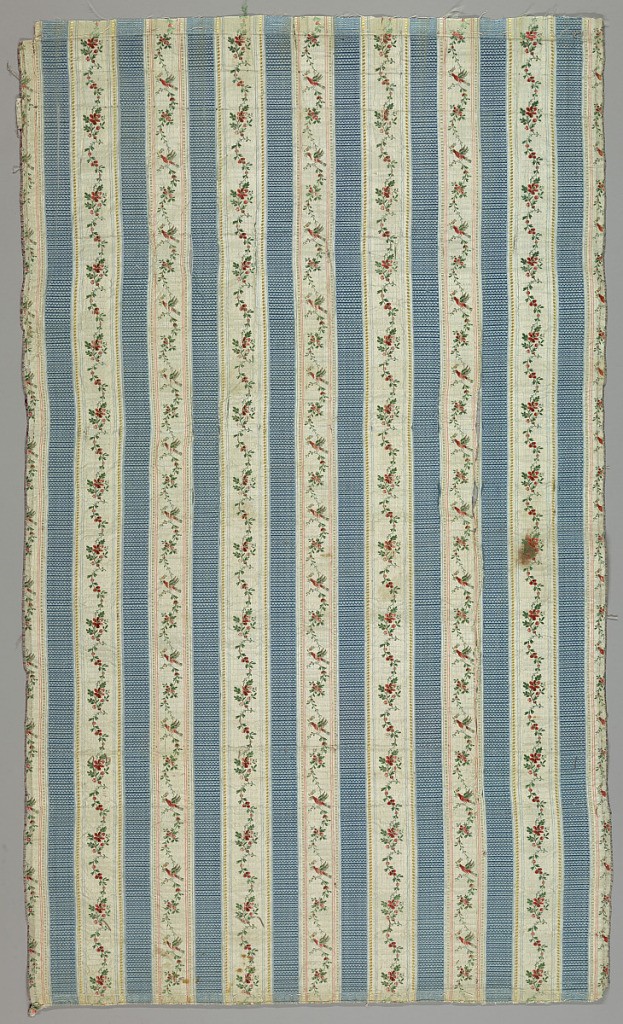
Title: Fragment
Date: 18th century
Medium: silk Technique: plain weave with supplementary warp floats
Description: Flowers, birds and vines on blue and white striped fabroc.